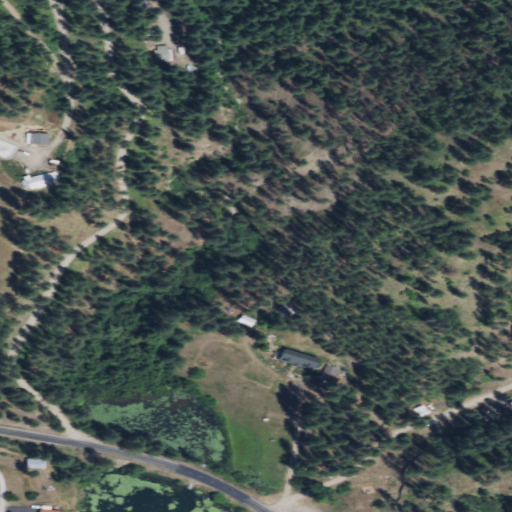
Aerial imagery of valley in Washington named Whitney Canyon containing evergreen forest, shrub, open development, low intensity development, herbaceous wetlands, medium intensity development, and open water